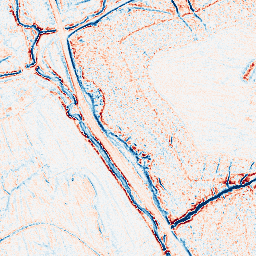
Category: edge_preserving
Decomposition family: anisotropic_diffusion
Decomposition parameters: iterations: 10
kappa: 30
gamma: 0.1
Upsampling method: regularized
Upsampling parameters: scale: 2
lambda_reg: 0.01
Upsampling scale: 2